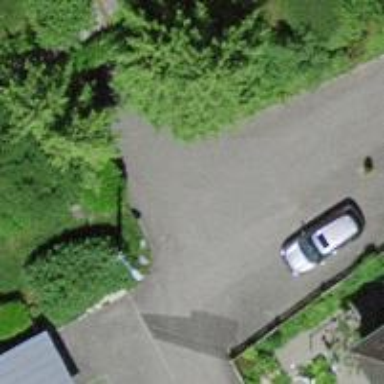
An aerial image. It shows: Asphalt road in residential area.